Field crop: maize
Growth stage: 1
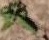
Species: atriplex